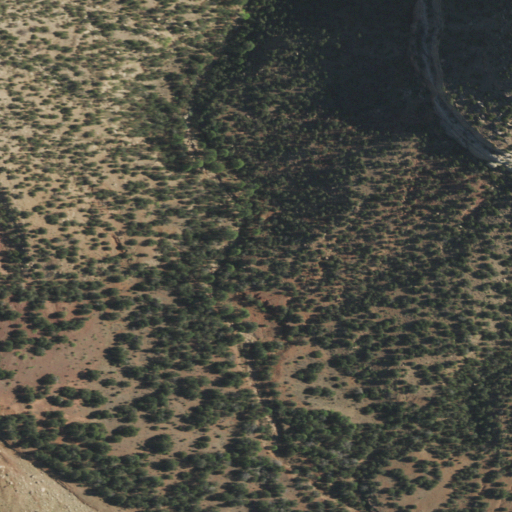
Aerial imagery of valley in New Mexico named Canon Lucero containing evergreen forest and shrub